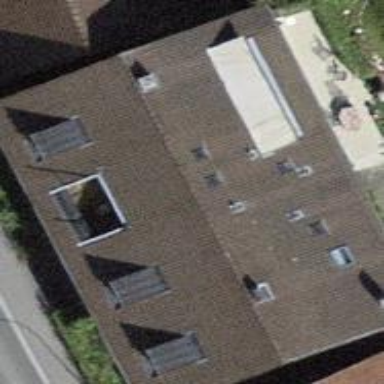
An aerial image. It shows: Building with tile roof.